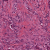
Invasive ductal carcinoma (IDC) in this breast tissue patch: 1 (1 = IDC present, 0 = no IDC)